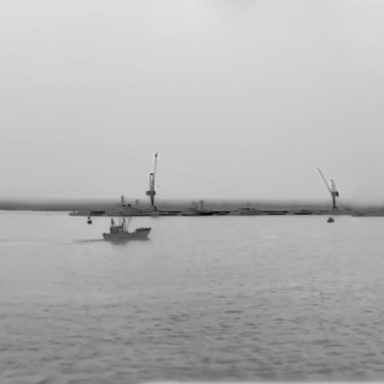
There is a bulk_carrier in the infrared image.